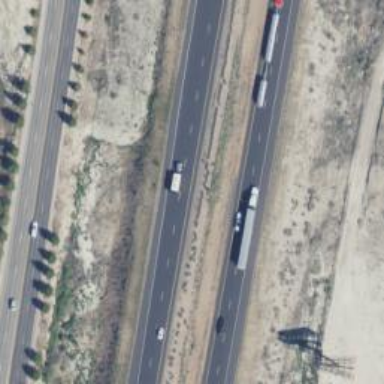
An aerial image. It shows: Asphalt motorway.